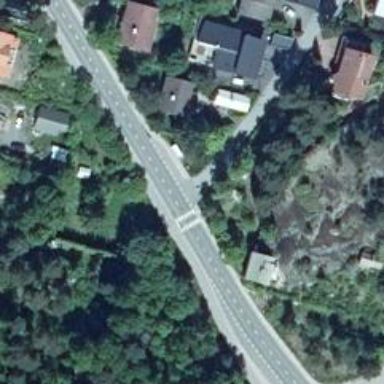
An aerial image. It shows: Uncontrolled crossing on the road.